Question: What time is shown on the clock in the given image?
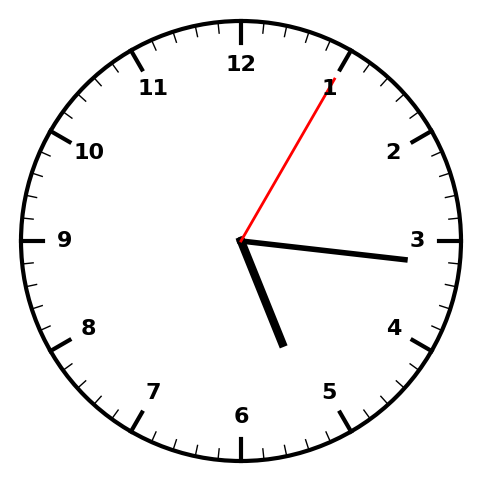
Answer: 05:16:05